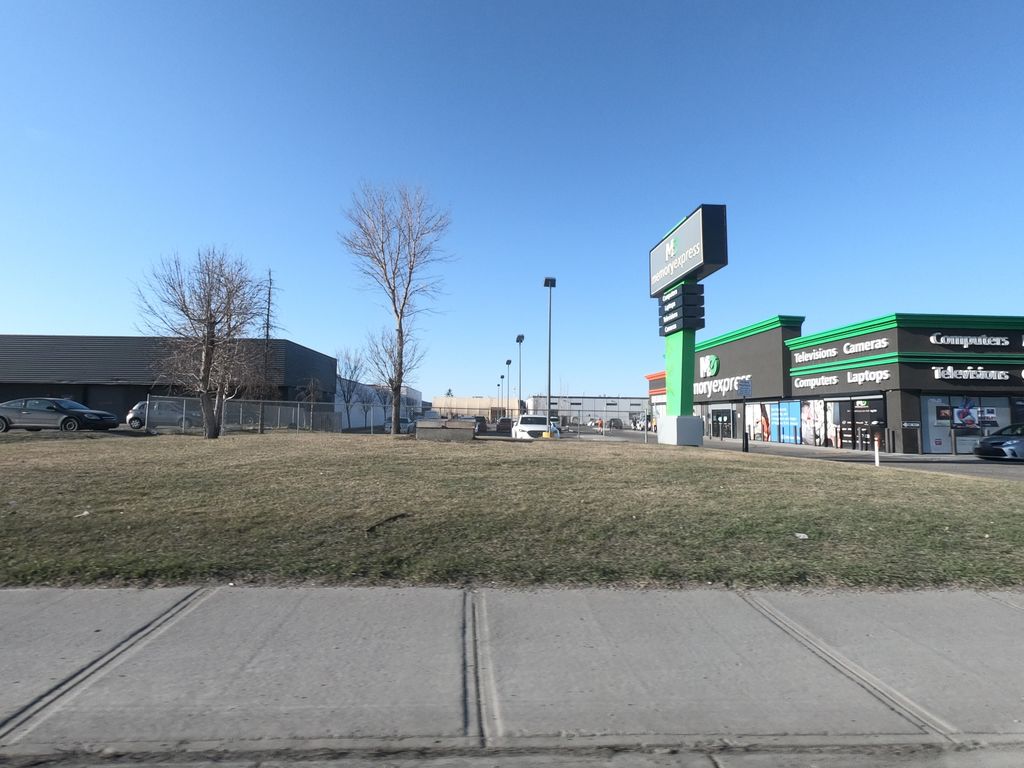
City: calgary